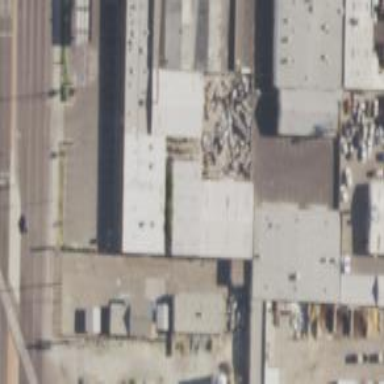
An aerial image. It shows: Commercial property with warehouse as secondary use.